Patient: sex M, age 49
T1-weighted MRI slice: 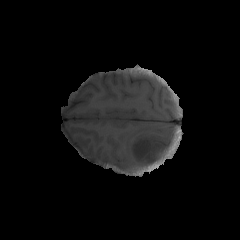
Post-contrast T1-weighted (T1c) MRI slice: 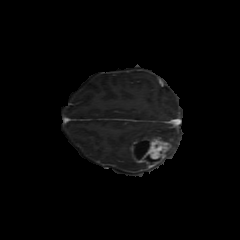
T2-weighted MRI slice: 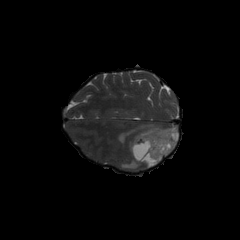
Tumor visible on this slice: yes
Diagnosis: Astrocytoma, IDH-mutant
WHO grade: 4